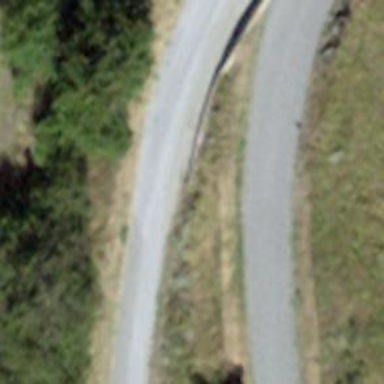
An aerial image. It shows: Unclassified road.